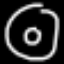
Label: donut